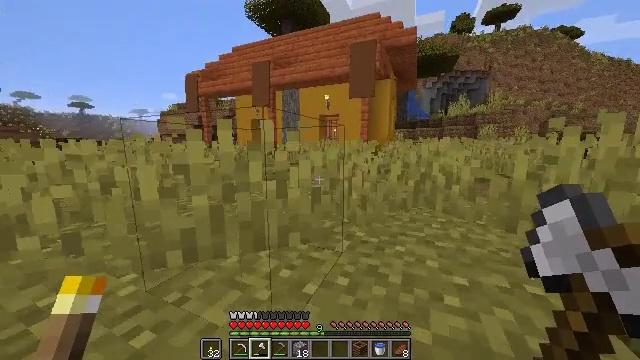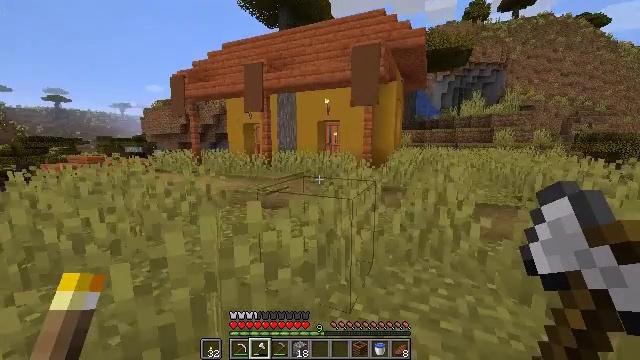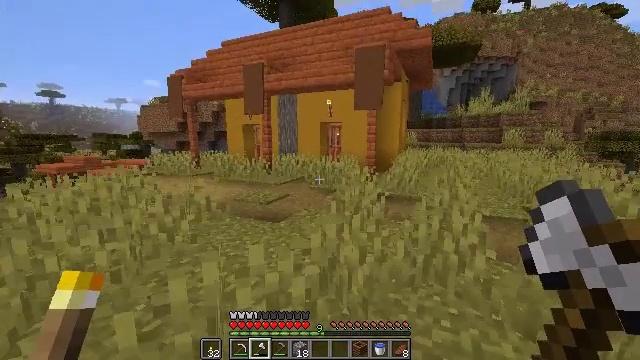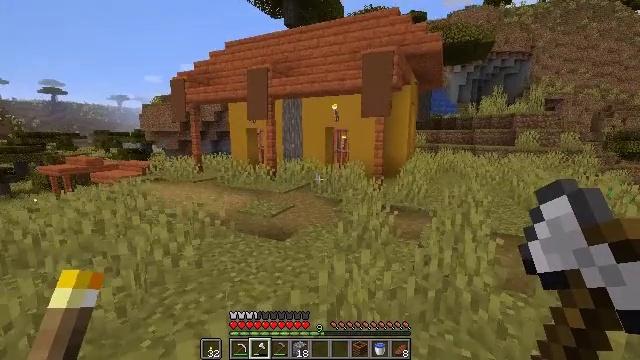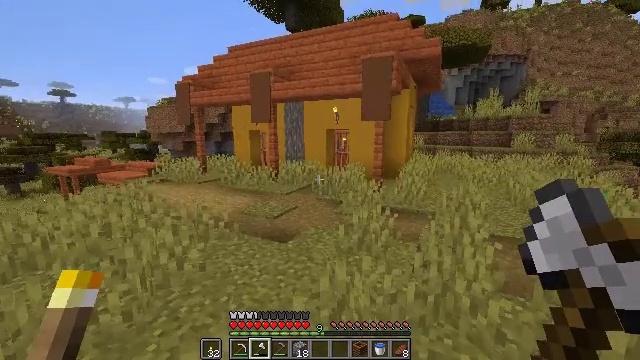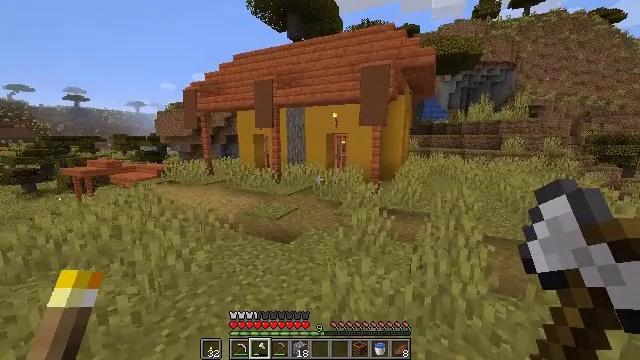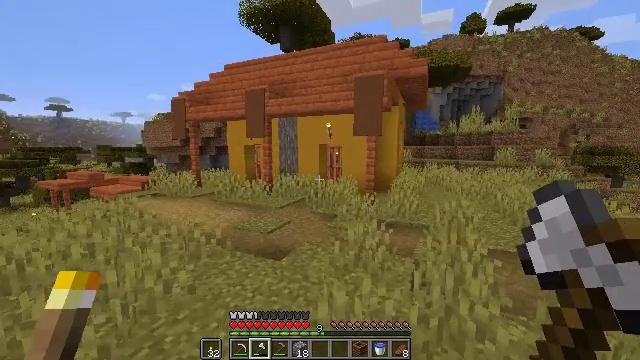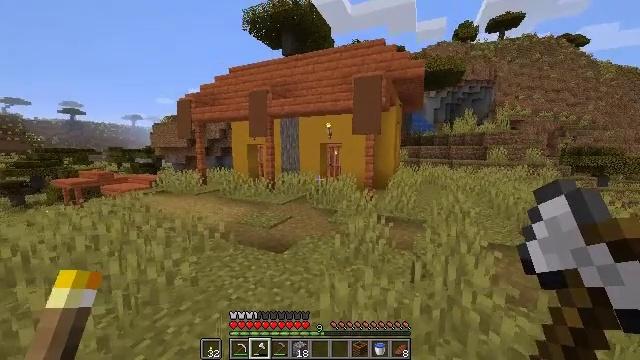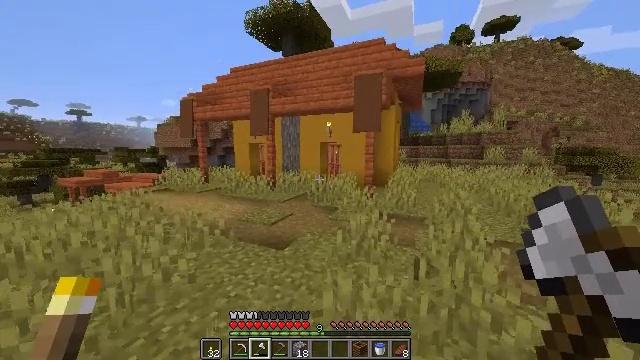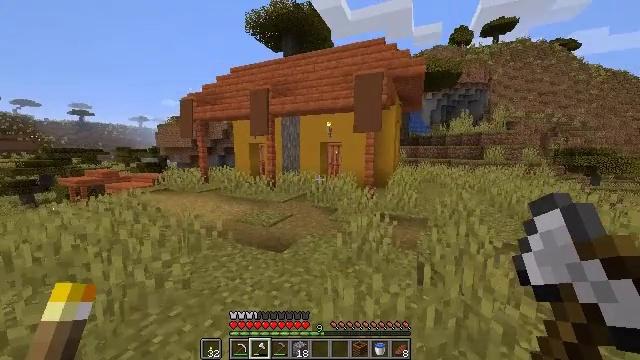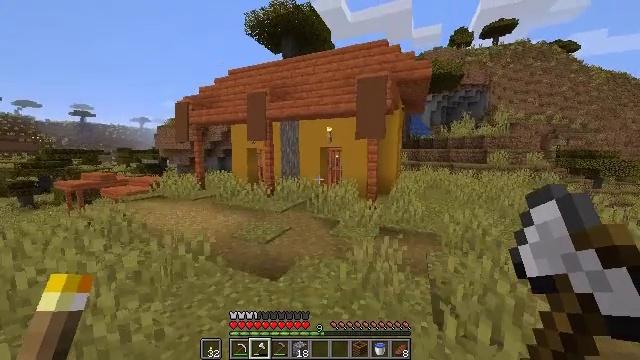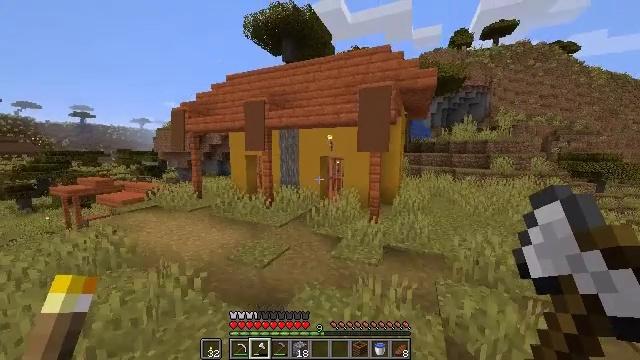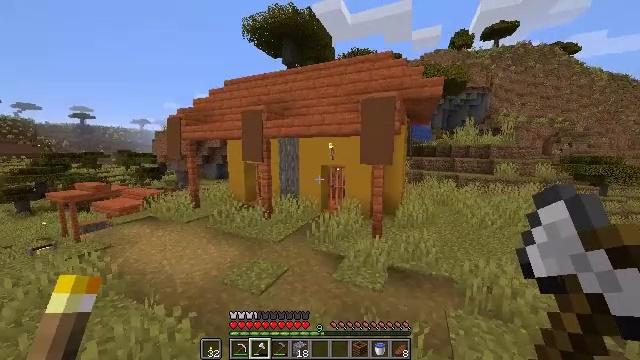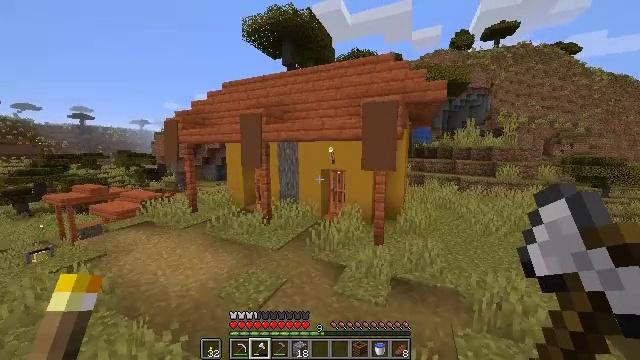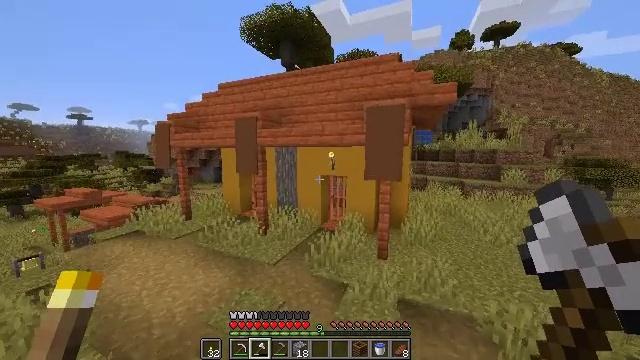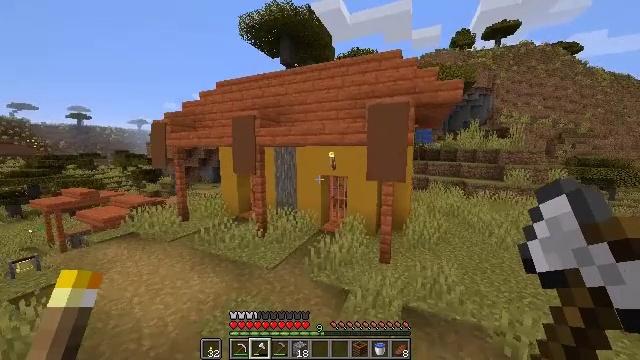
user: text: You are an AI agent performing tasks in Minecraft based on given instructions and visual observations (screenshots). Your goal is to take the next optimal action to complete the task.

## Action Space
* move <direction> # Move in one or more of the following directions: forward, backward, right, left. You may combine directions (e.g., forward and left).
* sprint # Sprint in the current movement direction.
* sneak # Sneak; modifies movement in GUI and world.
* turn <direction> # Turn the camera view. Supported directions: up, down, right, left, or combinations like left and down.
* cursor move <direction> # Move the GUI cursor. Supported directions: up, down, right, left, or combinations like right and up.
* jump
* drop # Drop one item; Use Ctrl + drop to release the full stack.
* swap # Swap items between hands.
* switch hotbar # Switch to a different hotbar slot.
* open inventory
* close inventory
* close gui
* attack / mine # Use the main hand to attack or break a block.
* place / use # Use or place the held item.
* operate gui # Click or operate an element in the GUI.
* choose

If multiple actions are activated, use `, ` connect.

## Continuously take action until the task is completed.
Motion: motion action
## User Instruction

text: Get the fletching table back into the inventory.
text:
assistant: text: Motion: move forward, sprint, jump
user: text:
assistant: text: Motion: move forward, sprint, jump
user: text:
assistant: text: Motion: move forward, sprint, turn left, jump
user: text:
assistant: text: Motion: move forward, sprint, jump
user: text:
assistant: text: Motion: move forward, sprint, jump
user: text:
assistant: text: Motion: move forward, sprint, turn right and up, jump
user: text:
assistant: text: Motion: move forward, sprint
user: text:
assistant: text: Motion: move forward, sprint
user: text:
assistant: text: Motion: move forward, sprint
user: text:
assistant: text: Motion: move forward, sprint, jump
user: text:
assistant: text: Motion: move forward, sprint, jump
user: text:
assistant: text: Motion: move forward, sprint, jump
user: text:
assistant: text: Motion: move forward, sprint, jump
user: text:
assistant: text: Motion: move forward, sprint, jump
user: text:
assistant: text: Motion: move forward, sprint, jump
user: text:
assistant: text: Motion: move forward, sprint, turn right, jump
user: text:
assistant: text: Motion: move forward, sprint
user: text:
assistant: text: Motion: move forward, sprint
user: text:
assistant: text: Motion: move forward, sprint
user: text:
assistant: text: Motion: move forward, sprint
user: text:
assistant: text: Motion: move forward, sprint, turn down, jump
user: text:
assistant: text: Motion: move forward, sprint, turn down, jump
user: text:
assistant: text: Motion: move forward, sprint, turn down, jump
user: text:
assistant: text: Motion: move forward, sprint, turn down, jump
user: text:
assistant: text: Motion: move forward, sprint
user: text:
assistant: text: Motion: move forward, sprint
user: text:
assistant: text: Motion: move forward, sprint, turn right and down
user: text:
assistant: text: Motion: move forward, sprint, turn right and down
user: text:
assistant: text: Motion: move forward, sprint, turn right and down
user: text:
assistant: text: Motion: move forward, turn right